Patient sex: M
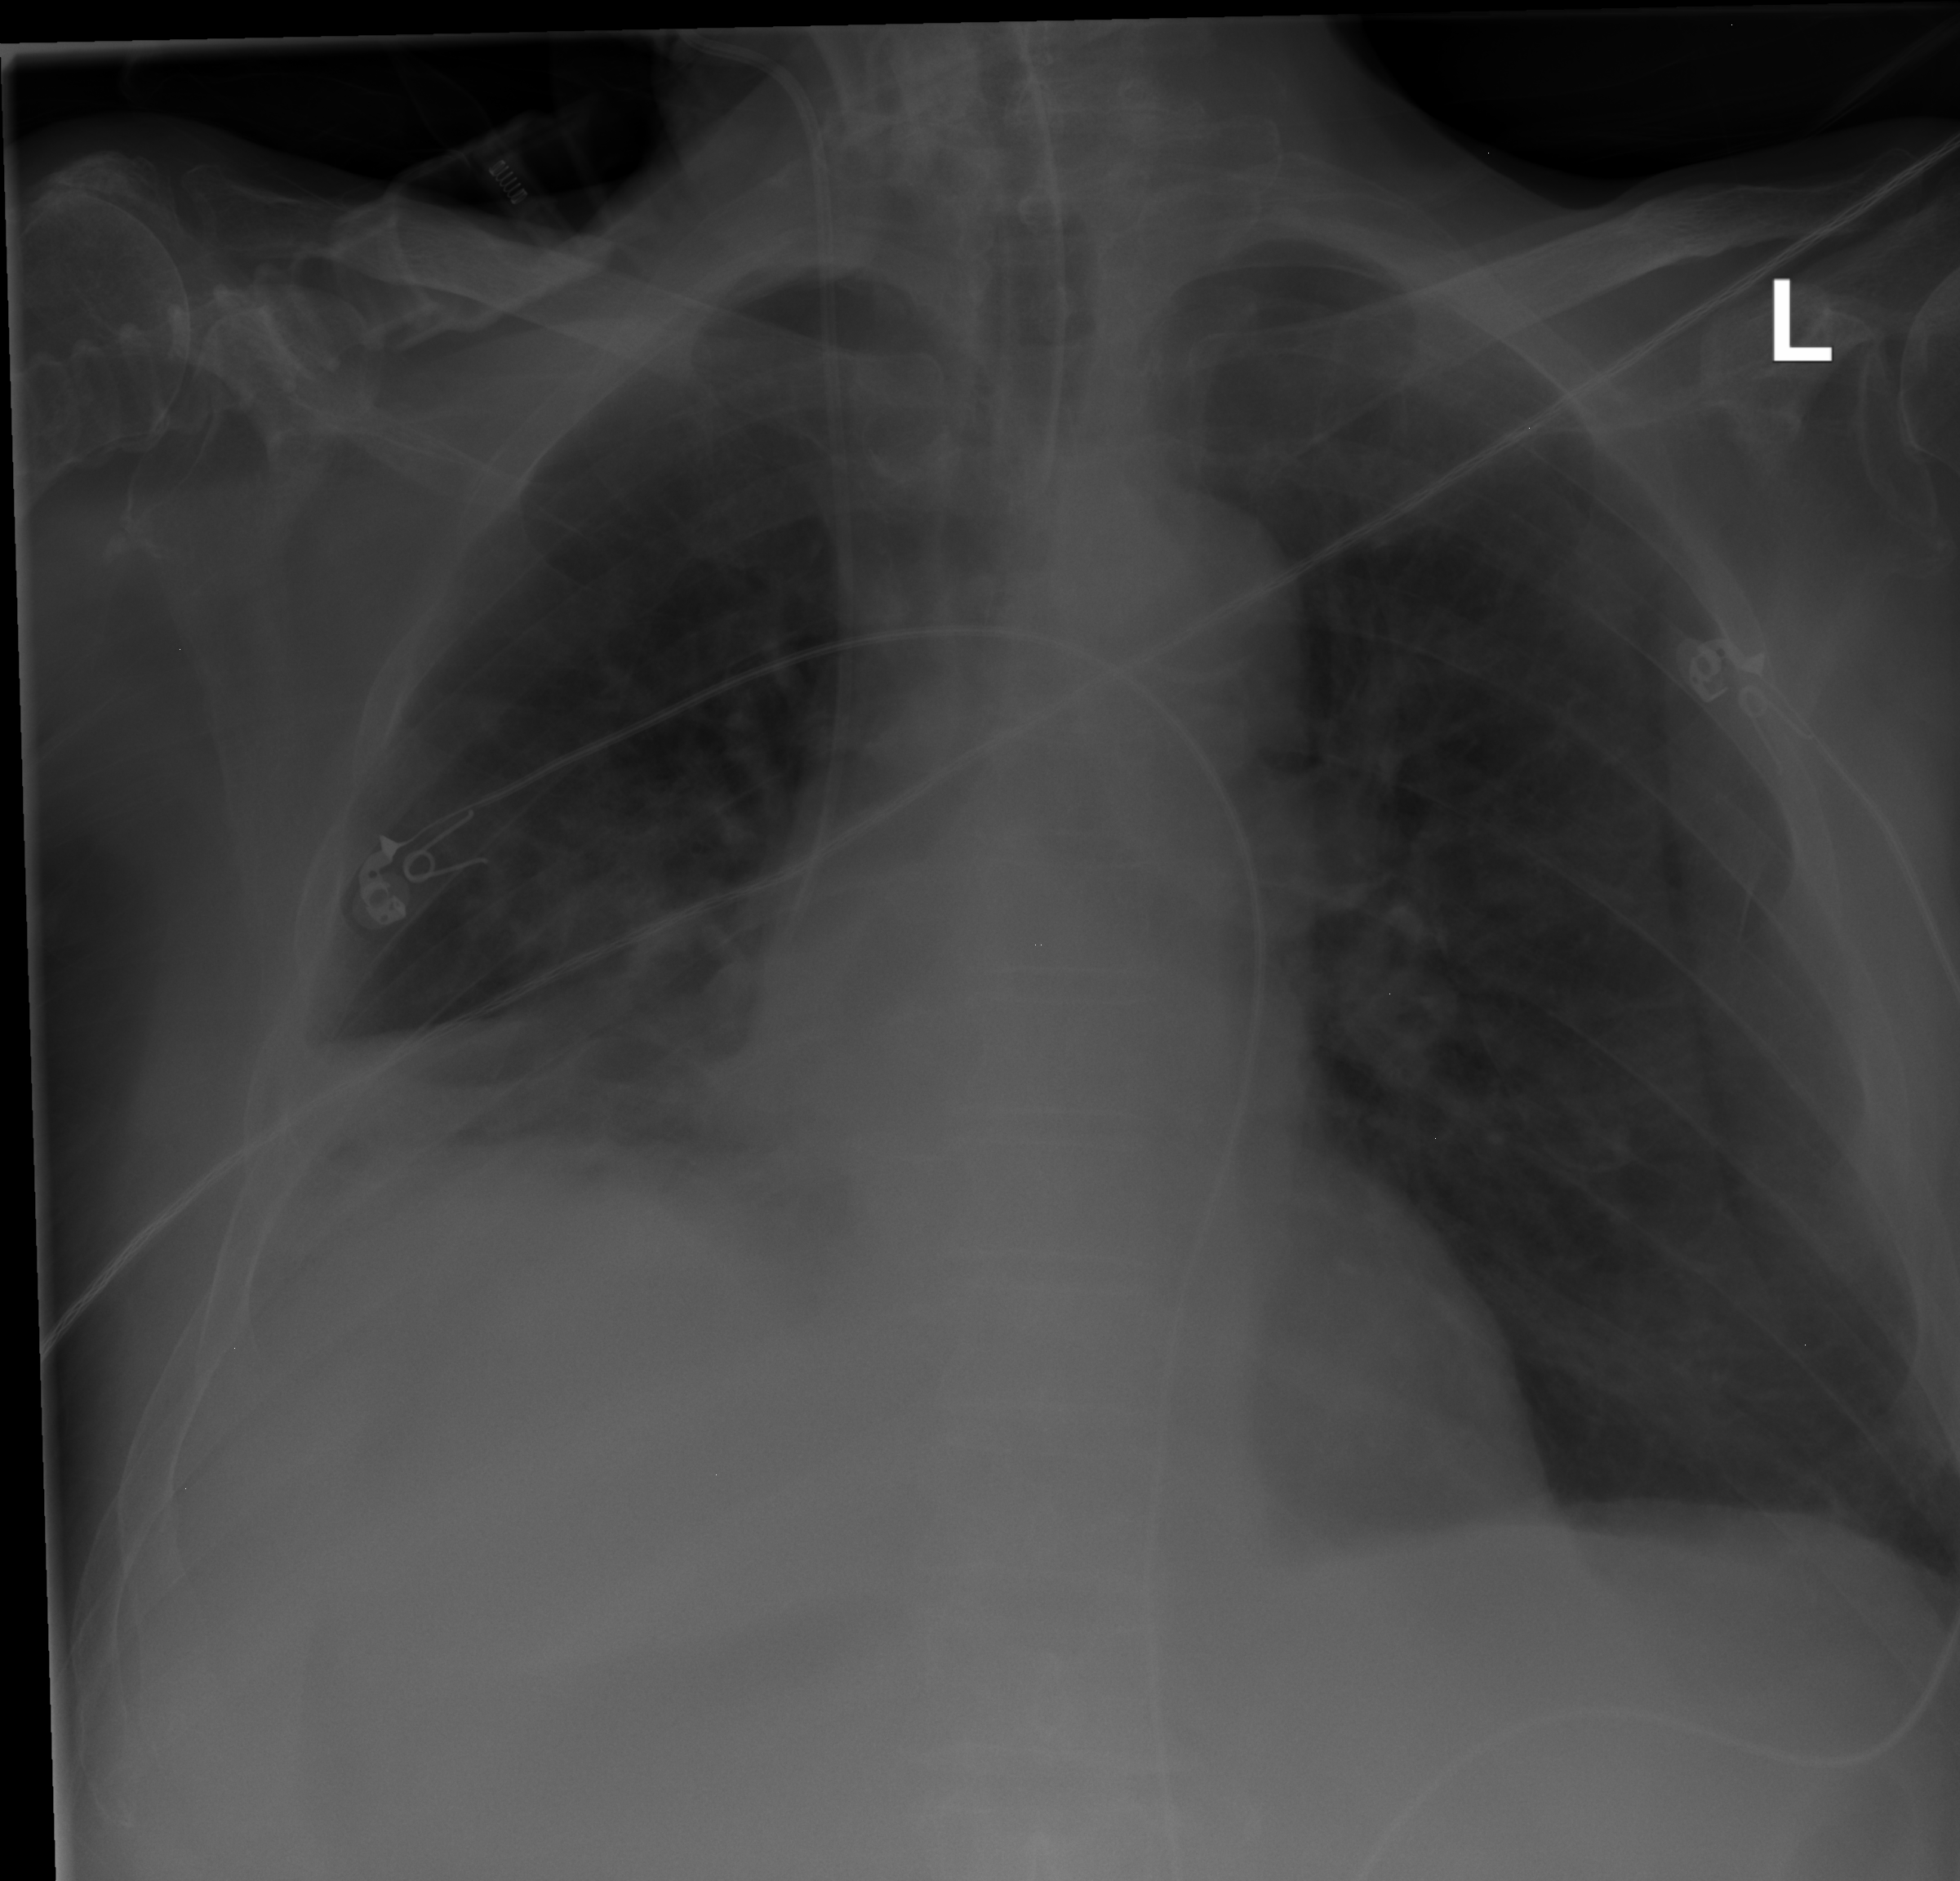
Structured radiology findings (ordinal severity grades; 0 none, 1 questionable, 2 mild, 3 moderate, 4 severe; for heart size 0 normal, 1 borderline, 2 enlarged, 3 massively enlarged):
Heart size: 0
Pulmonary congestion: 0
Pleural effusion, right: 2
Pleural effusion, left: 0
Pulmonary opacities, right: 2
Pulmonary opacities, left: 0
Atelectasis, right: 3
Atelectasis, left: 0